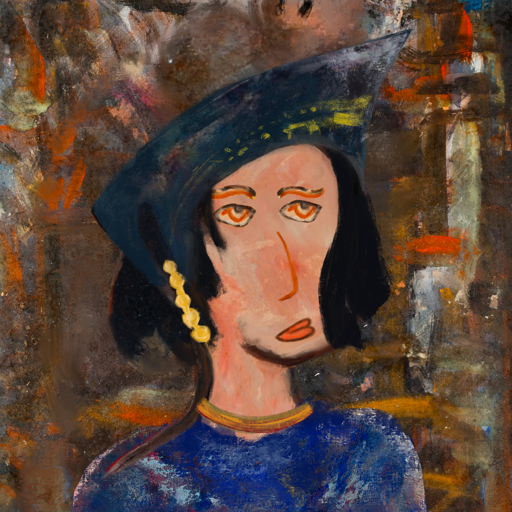
Background: GypsyQueen, Head And Neck Side: Roy_Bahadur, Face Side: Experience, Bust: Irani, Hair Side: Mosgoul, Head Accessory: Irani, Second Necklace: Blank, Necklace: Mother_And_Son_Son, Baby: Blank